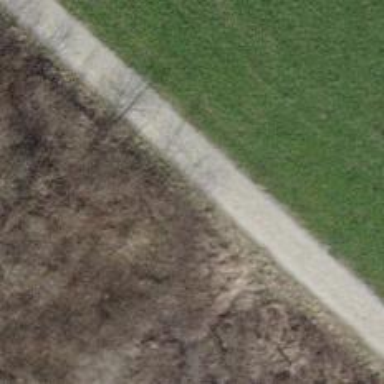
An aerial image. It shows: Track road with grade3 tracktype.